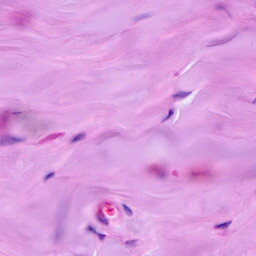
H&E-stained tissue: Breast